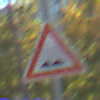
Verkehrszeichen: UnebeneFahrbahn
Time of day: Midday
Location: Outdoor (Urban)
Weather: Clear
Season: NotSpecified
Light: Natural